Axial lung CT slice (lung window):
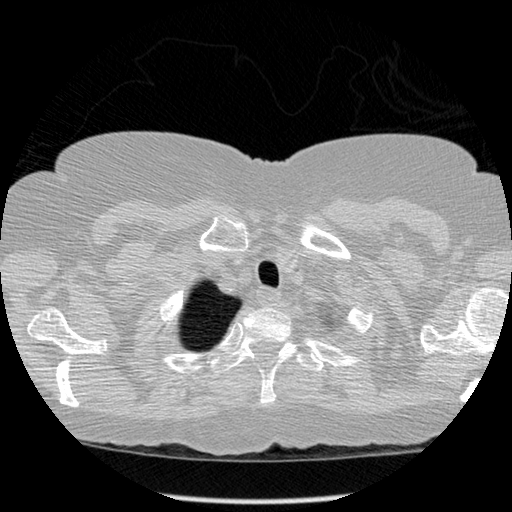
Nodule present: no